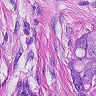
Metastatic tissue present: yes